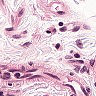
Metastatic tissue present: no